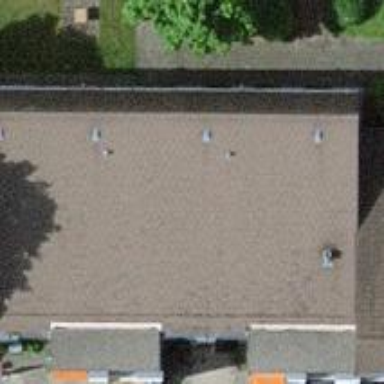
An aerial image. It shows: Residential building.